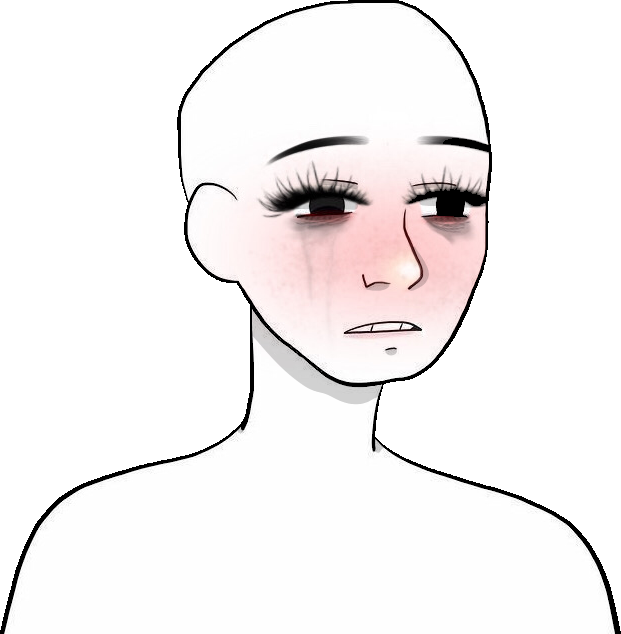
Label: 5_Doomer_Girl